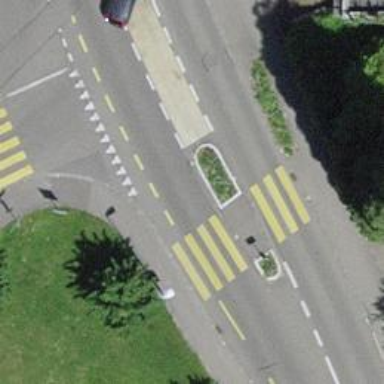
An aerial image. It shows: Marked zebra crossing on the road.